Aerial crown-view tile of a tropical tree (Barro Colorado Island, Panama), acquired 20250715:
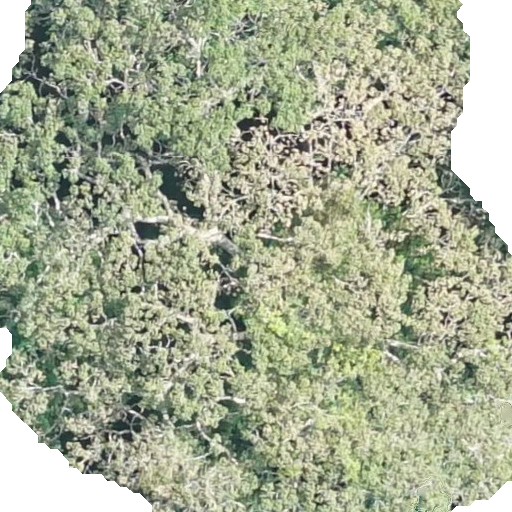
Species: Sterculia apetala
GBIF accepted scientific name: Sterculia apetala
Crown area: 403.726 m²